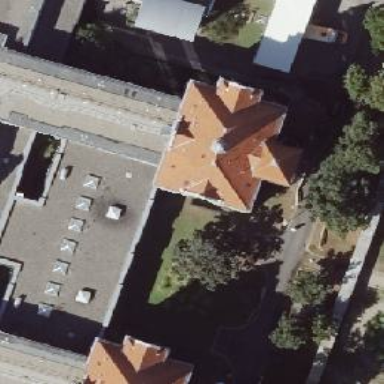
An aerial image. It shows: Hospital building.